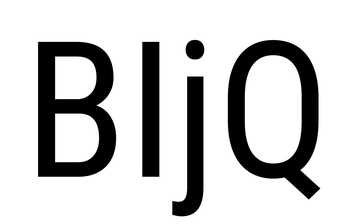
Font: Roboto_Condensed_Regular